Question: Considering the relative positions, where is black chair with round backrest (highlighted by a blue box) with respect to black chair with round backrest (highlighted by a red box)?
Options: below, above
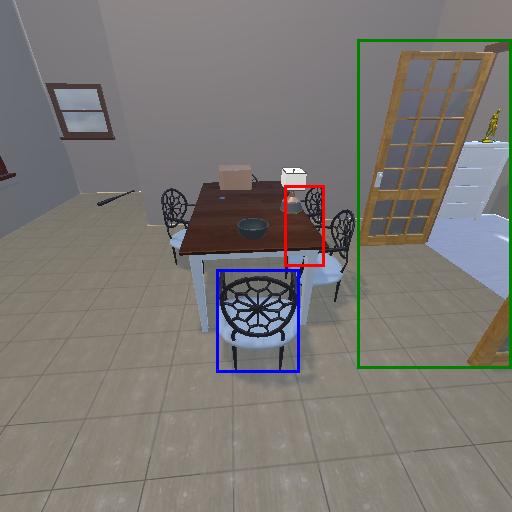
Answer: below